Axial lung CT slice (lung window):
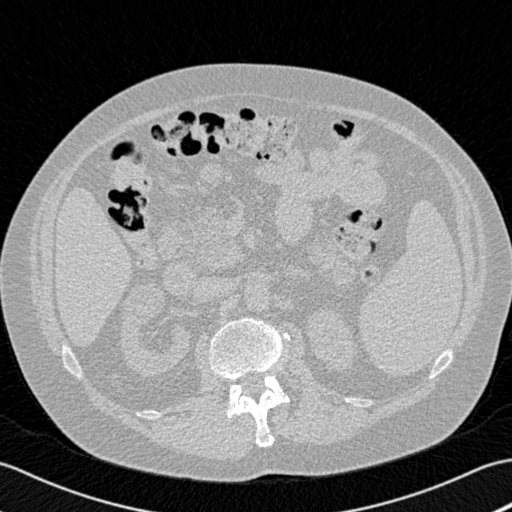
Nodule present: no